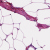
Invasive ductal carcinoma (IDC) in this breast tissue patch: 0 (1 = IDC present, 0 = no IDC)